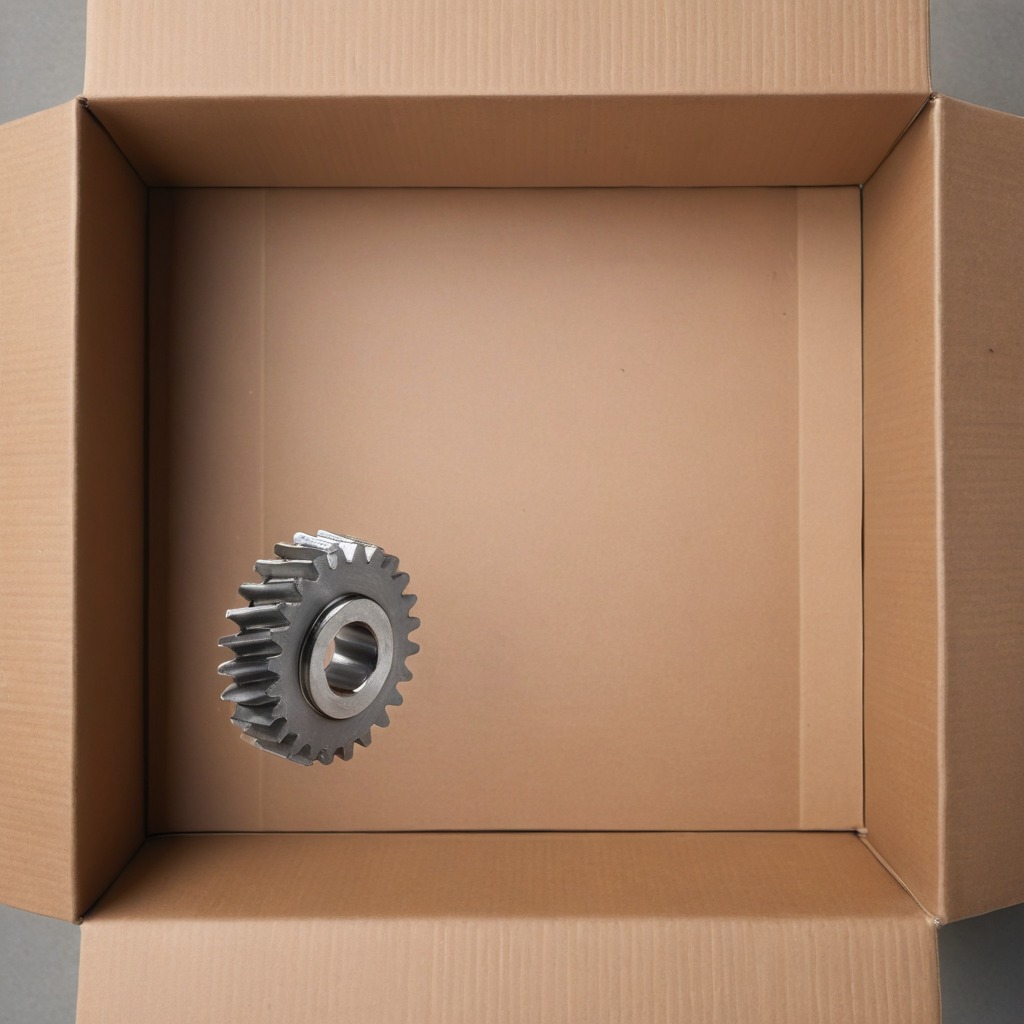
A steel gear with teeth is lying on a clean dry cardboard box surface in an outdoor workshop during daytime bright natural light soft shadows slightly creased but